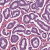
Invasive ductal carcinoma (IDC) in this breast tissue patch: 1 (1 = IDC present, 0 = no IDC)